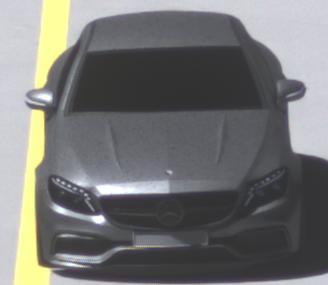
Make: Mercedes-Benz
Model: C 43 AMG
Detailed model: C-Class (205) AMG Limousine
Model produced from: 2016/10
Model produced until: 2018/04
Doors: 4
Color: gray
Road condition: dry road
Daytime: midday
Contrast: high contrast